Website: bh-photo
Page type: cart
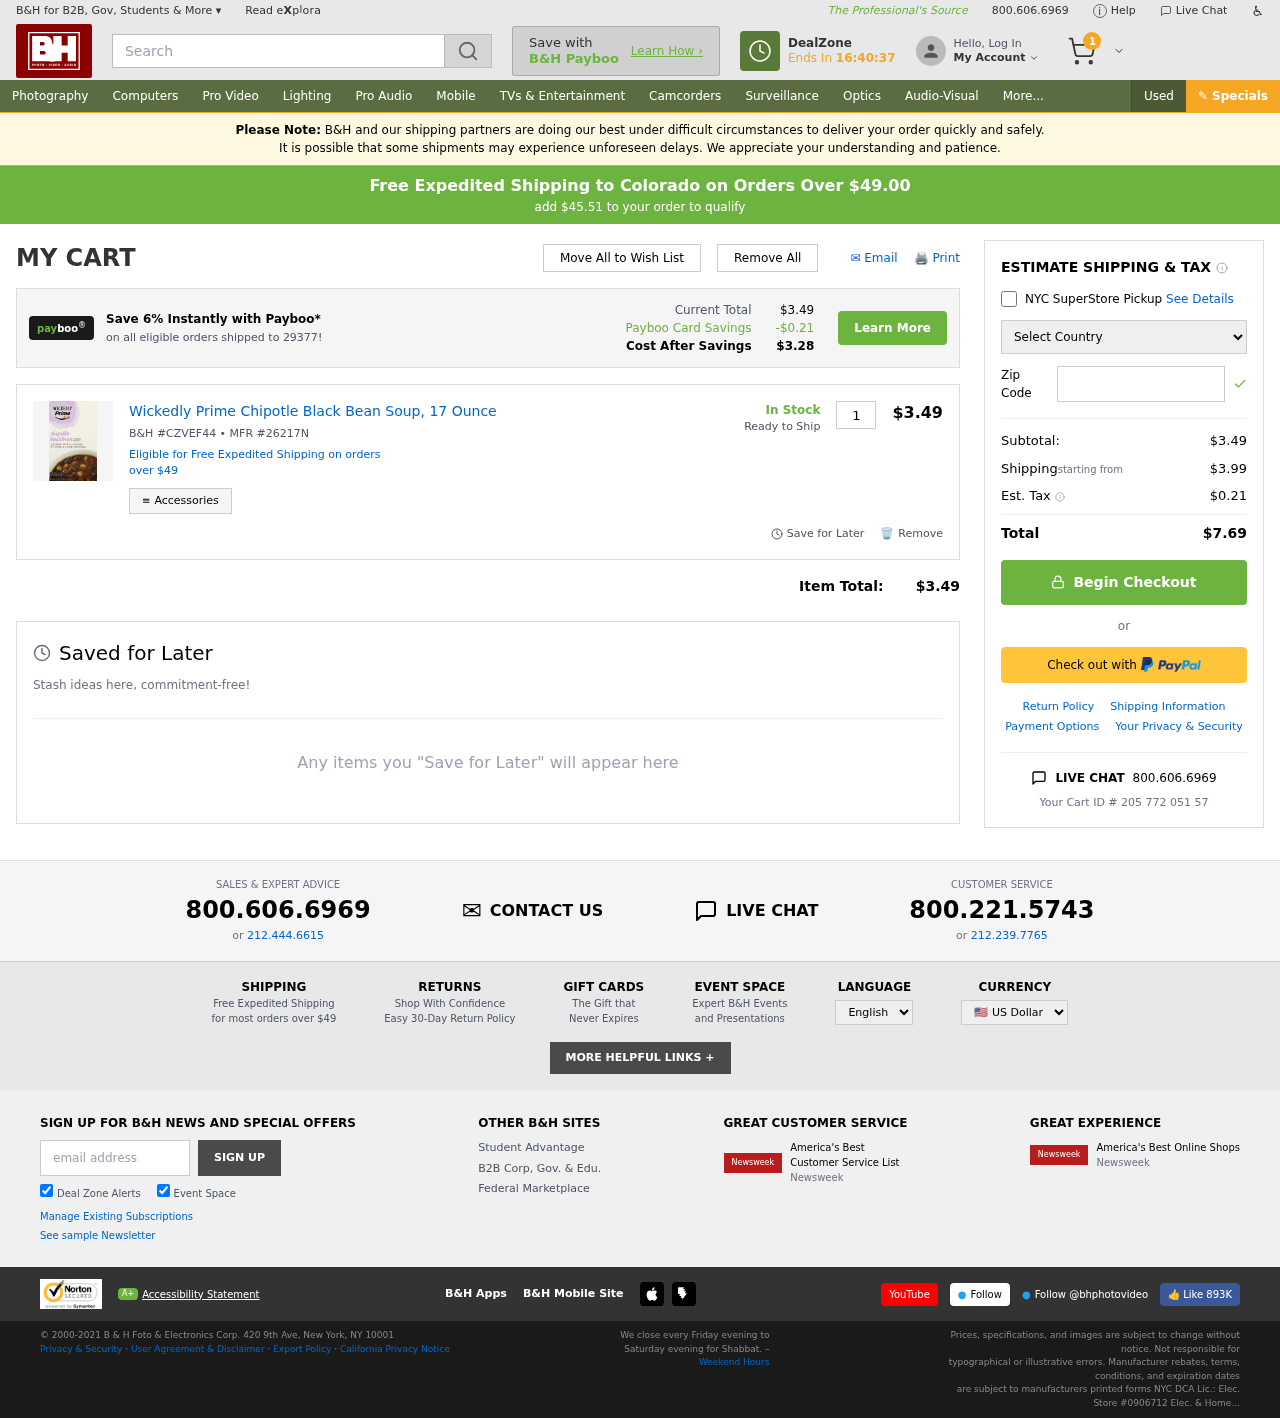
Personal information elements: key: PII_COUNTRY
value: United States
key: PII_POSTCODE
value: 29377
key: PII_STATE
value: Colorado
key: PII_POSTCODE2
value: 29377
Product elements: key: PRODUCT1_NAME
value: Wickedly Prime Chipotle Black Bean Soup, 17 Ounce
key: PRODUCT1_PRICE
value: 3.49
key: PRODUCT1_QUANTITY
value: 1
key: PRODUCT1_SKU
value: CZVEF44
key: PRODUCT1_MFR
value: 26217N
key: PRODUCT1_AVAILABILITY
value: In Stock
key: PRODUCT1_SHIP_STATUS
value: Ready to Ship
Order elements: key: ORDER_NUM_ITEMS
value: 1
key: FREE_SHIPPING_THRESHOLD
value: $45.51
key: ORDER_SUBTOTAL
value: $3.49
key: ORDER_SHIPPING_COST
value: $3.99
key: ORDER_TAX
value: $0.21
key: ORDER_TOTAL
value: $7.69
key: ORDER_ID
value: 205 772 051 57
Search elements: key: HEADER_SEARCH
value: Search
Other elements: key: PAYBOO_SAVINGS
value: -$0.21
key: COST_AFTER_SAVINGS
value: $3.28